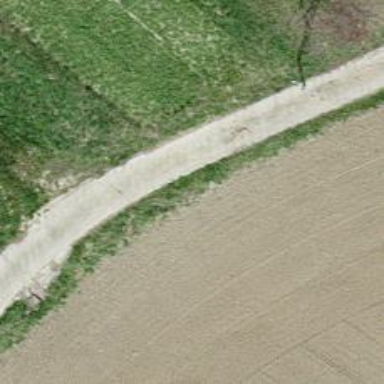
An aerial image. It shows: Concrete track with grade1 quality.